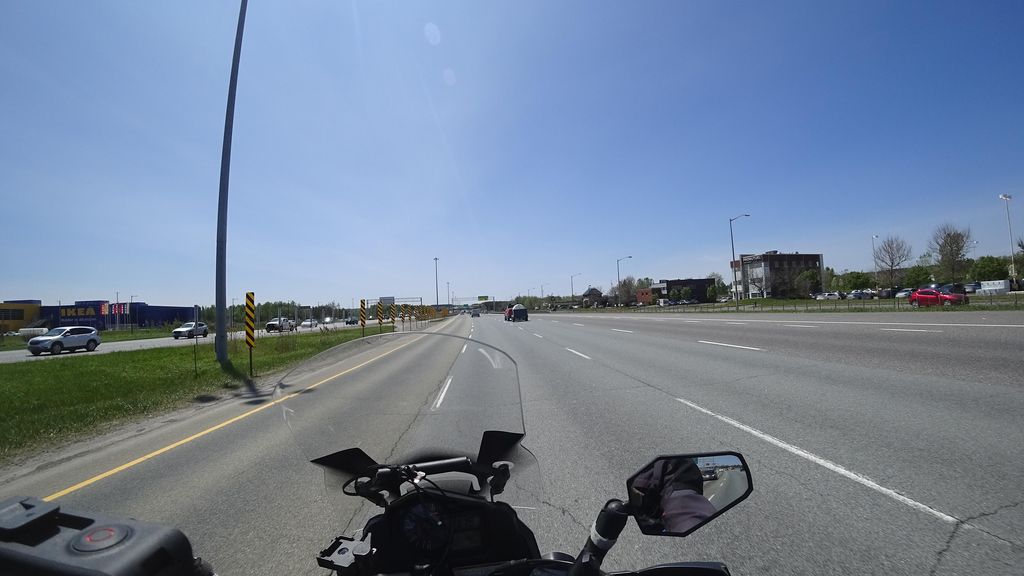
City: quebec_city